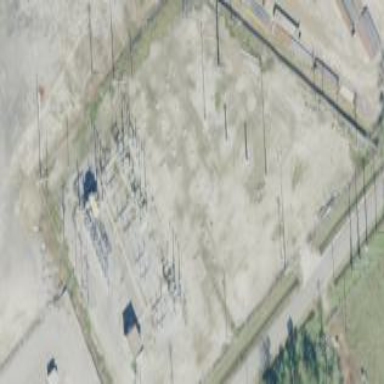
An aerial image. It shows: Outdoor distribution substation.